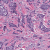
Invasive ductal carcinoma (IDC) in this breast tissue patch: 1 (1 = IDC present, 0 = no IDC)